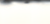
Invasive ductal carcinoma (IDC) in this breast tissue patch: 0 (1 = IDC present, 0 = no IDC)